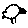
Label: bird